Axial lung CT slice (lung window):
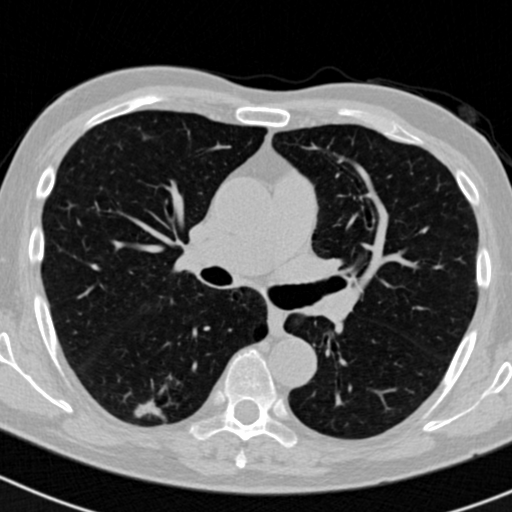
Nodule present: yes
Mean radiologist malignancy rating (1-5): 4.333